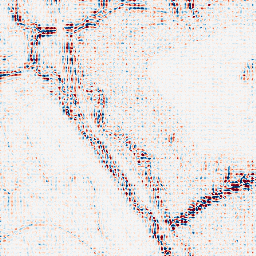
Category: wavelet
Decomposition family: wavelet_reverse_biorthogonal
Decomposition parameters: wavelet: rbio4.4
level: 2
Upsampling method: sinc_blackman
Upsampling parameters: scale: 4
kernel_size: 4
Upsampling scale: 4